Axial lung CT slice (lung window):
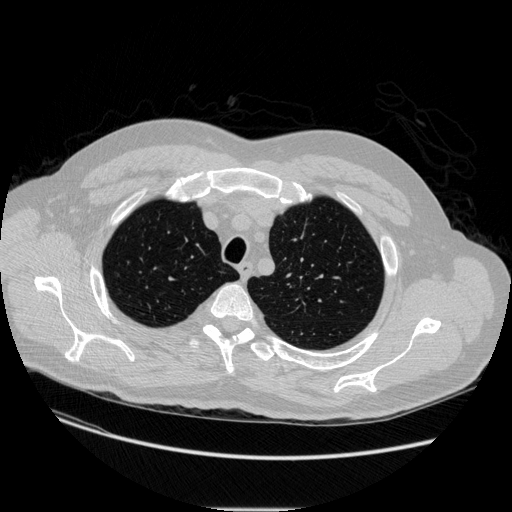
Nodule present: no